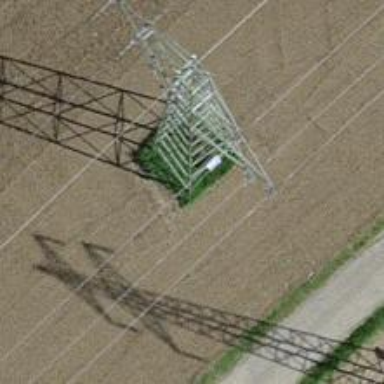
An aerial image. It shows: Lattice structure tower.